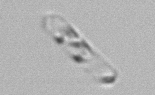
Label: Cerataulina_pelagica